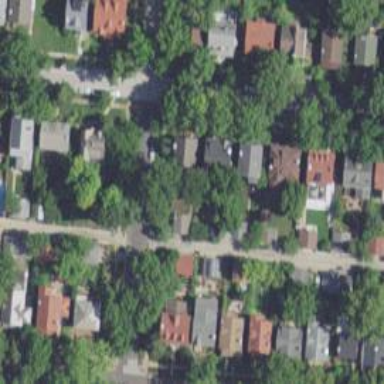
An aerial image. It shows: Alley classified as service road.